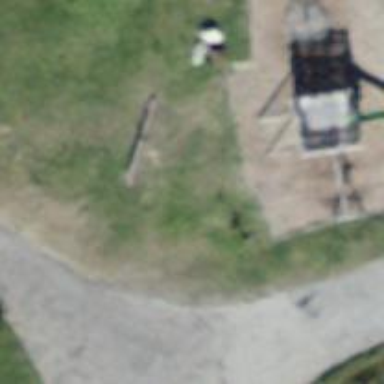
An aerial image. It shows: Playground area for leisure activities on the land.